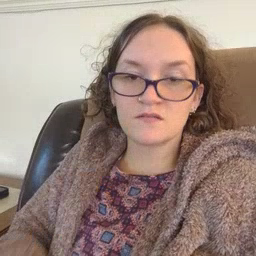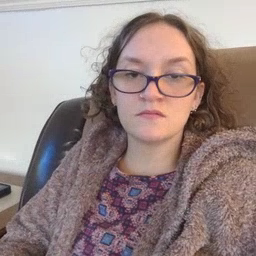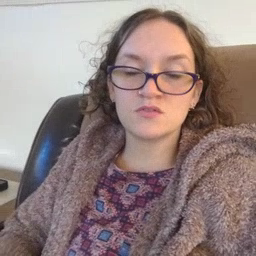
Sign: tooth